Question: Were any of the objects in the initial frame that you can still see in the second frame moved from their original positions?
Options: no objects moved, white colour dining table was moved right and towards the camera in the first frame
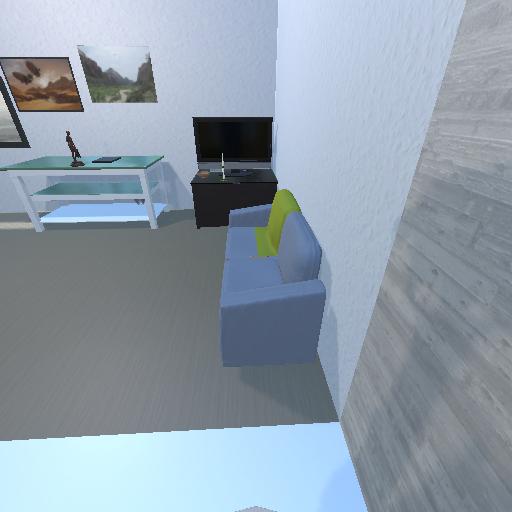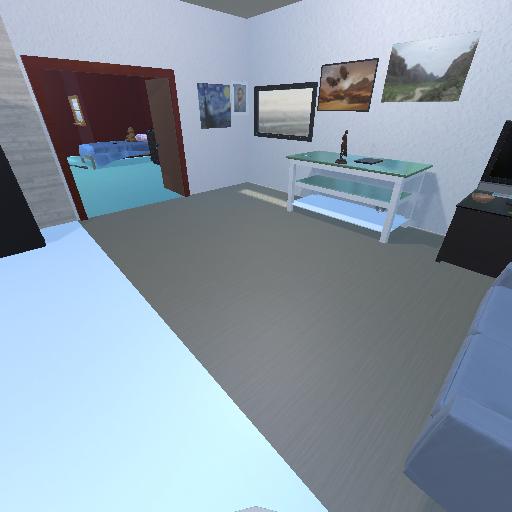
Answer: no objects moved